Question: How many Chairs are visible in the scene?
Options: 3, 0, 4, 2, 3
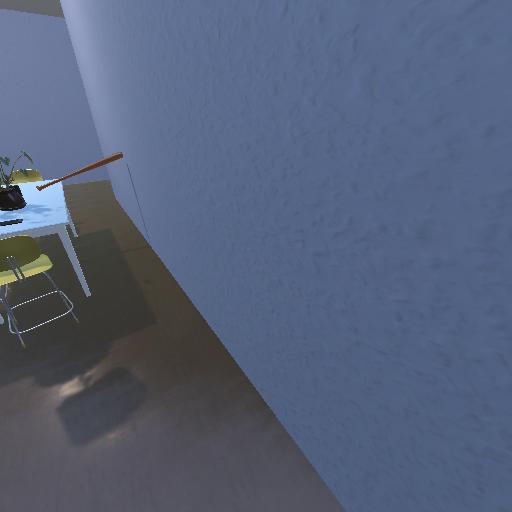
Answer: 3